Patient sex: M
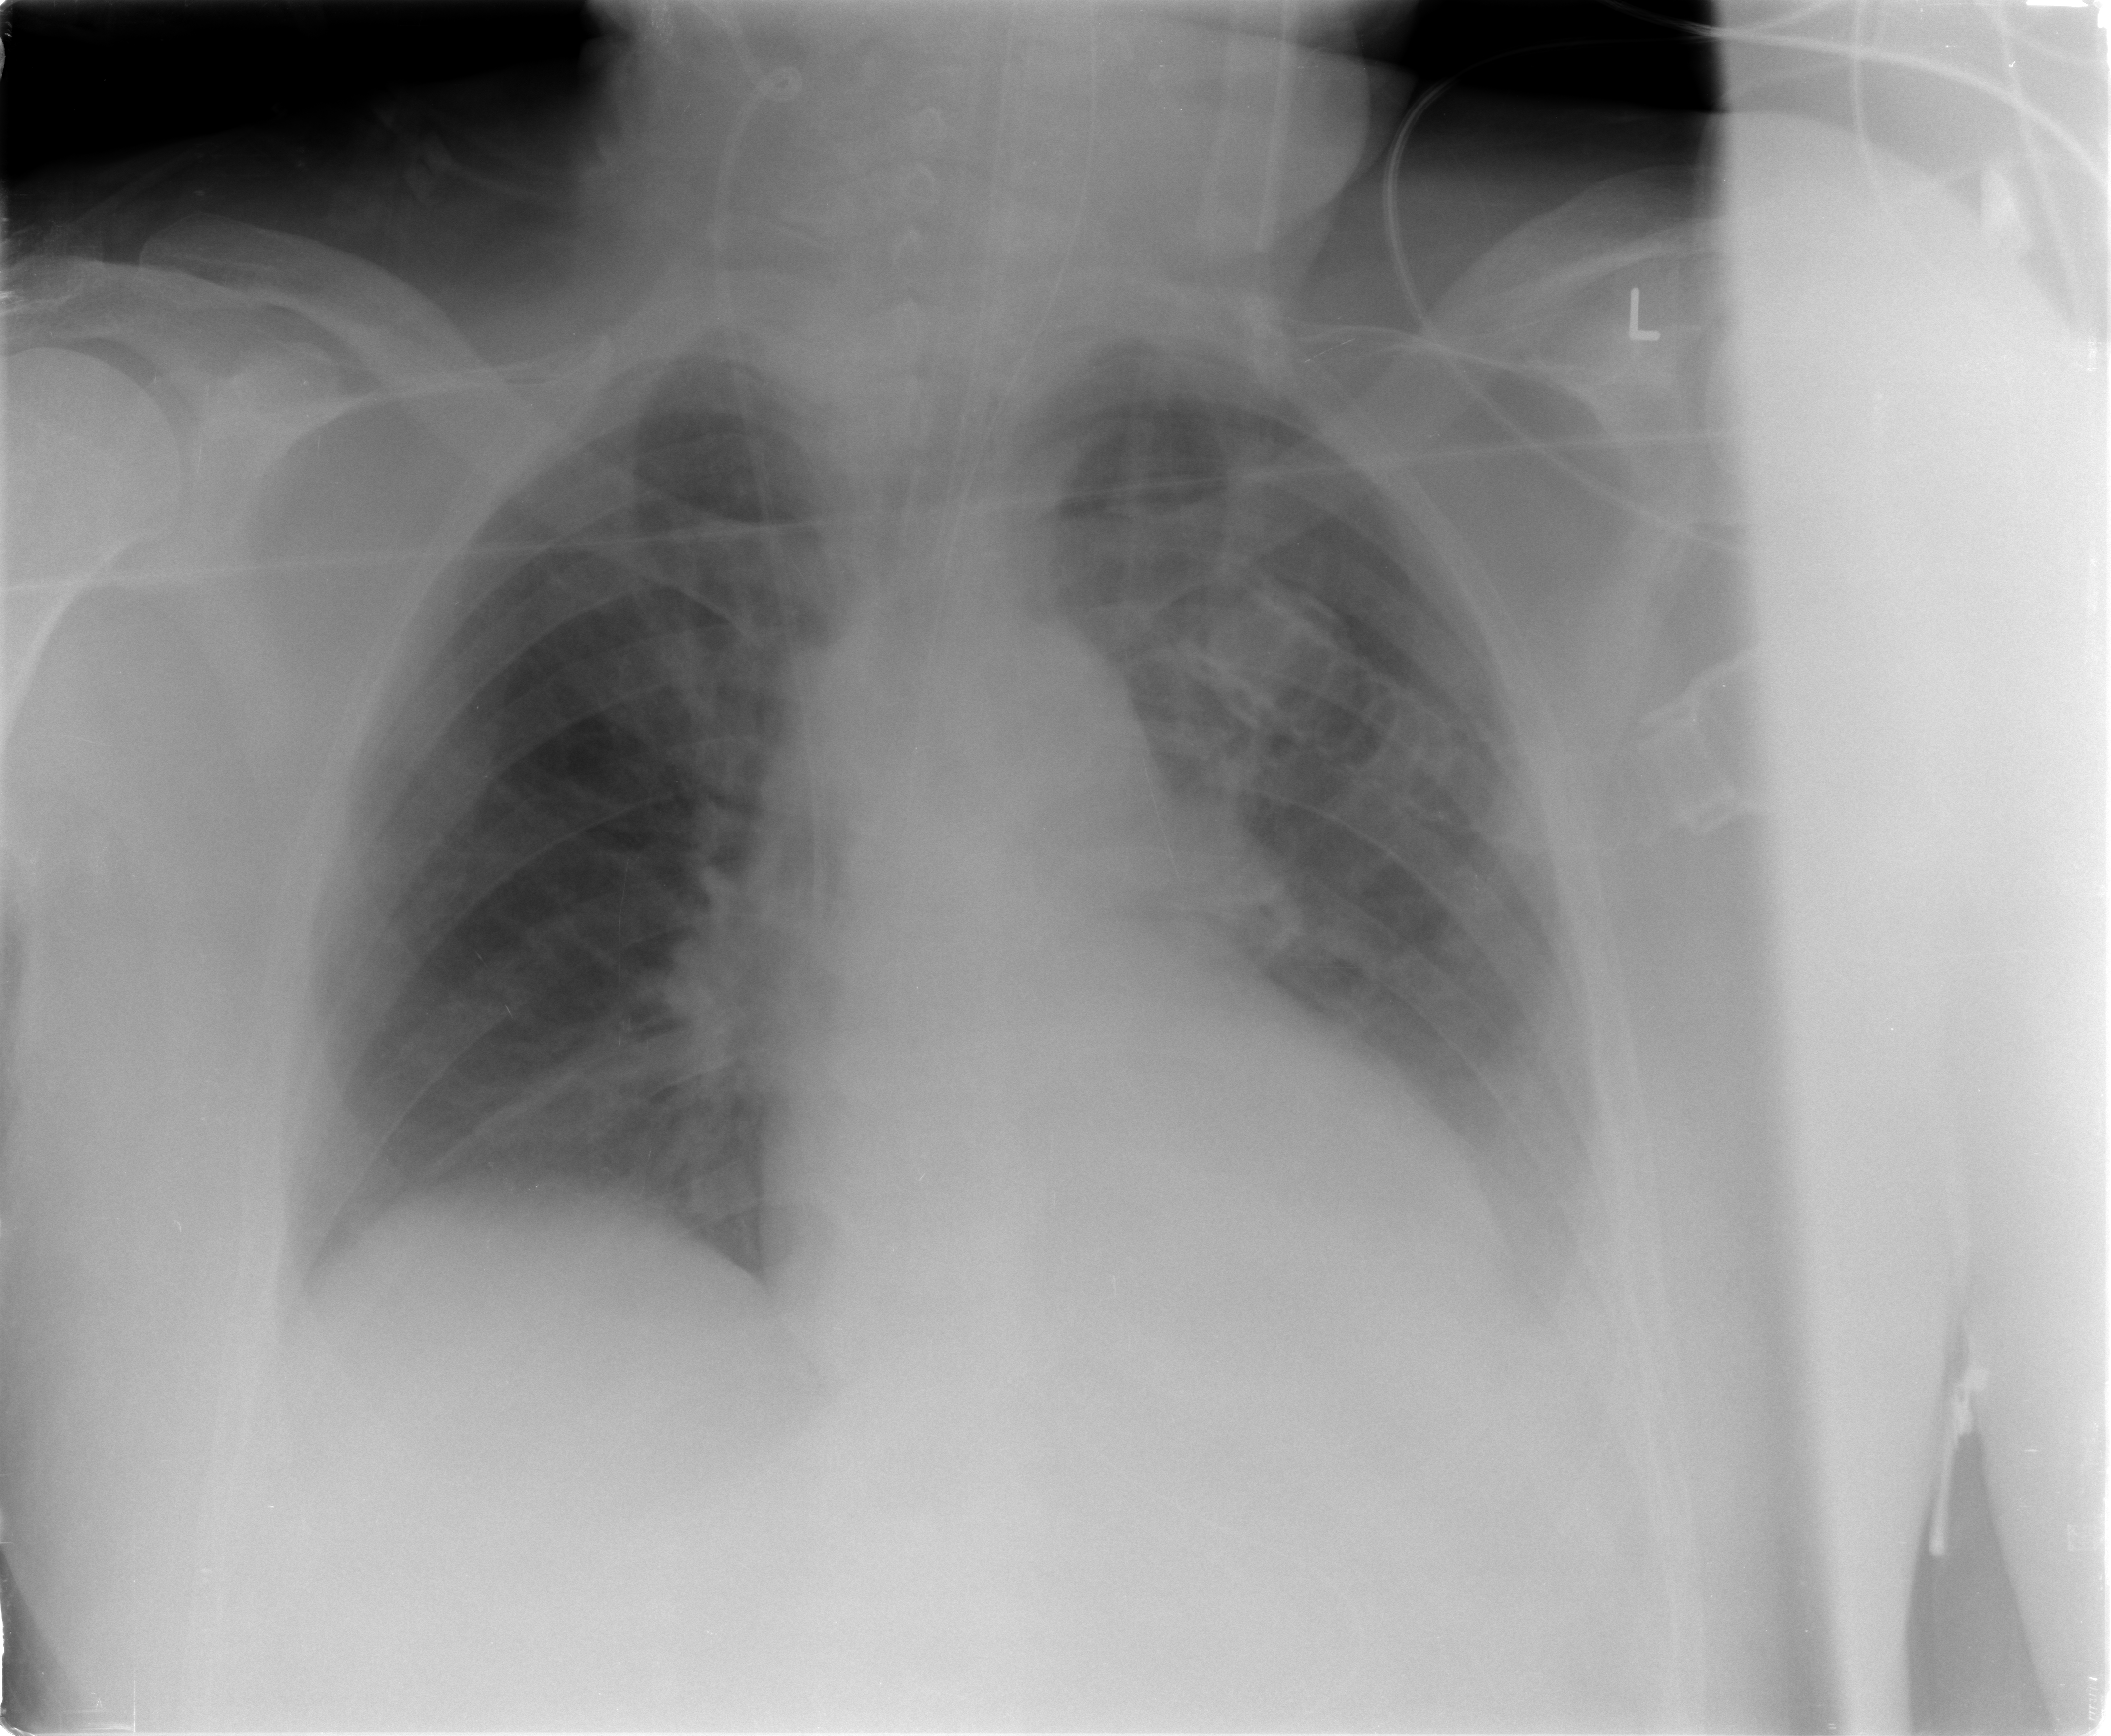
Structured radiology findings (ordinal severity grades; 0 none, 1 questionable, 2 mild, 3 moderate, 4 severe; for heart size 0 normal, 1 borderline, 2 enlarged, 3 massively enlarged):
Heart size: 1
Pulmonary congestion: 2
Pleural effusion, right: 1
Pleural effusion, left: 2
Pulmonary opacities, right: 0
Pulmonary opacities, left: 0
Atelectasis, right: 2
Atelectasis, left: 2